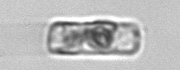
Label: Guinardia_delicatula